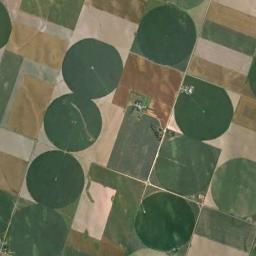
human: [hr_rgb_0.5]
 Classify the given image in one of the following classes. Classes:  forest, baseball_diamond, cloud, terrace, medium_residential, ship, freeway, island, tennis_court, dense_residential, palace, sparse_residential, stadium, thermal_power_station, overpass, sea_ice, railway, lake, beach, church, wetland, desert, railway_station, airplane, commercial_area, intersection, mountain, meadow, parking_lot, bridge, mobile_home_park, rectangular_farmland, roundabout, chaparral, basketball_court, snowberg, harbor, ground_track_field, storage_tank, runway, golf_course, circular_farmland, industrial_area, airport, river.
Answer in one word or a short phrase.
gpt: circular_farmland